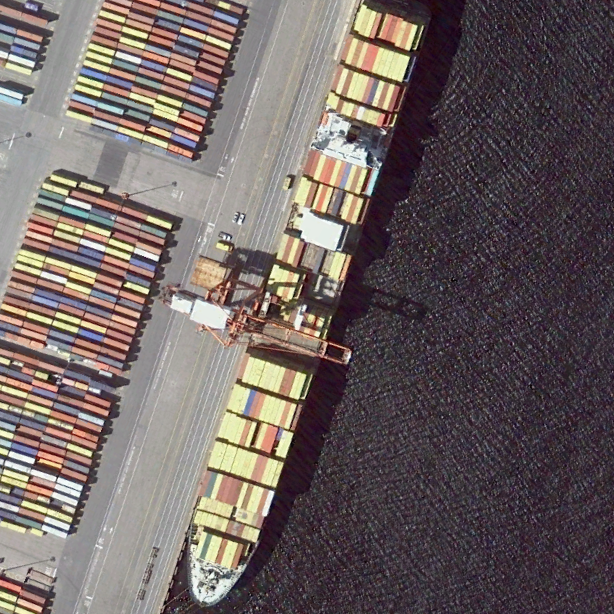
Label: Container_ship